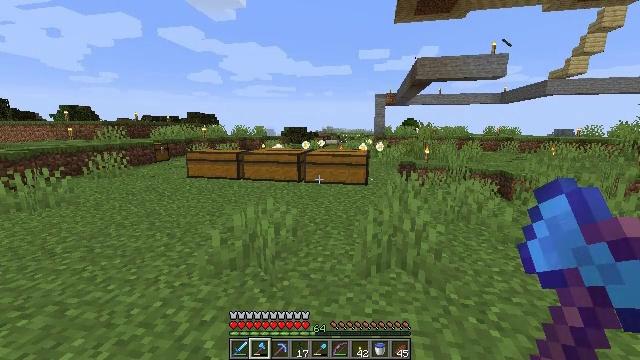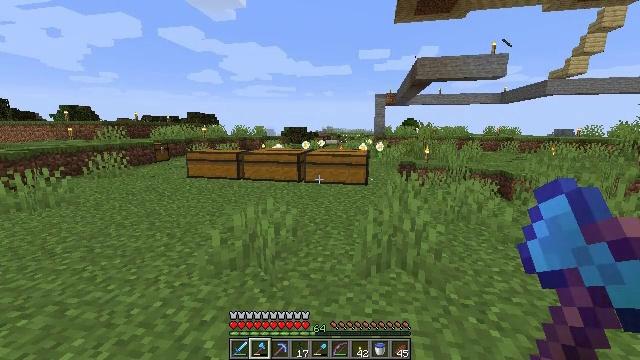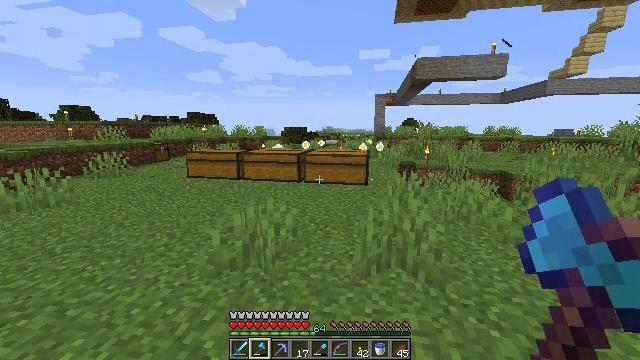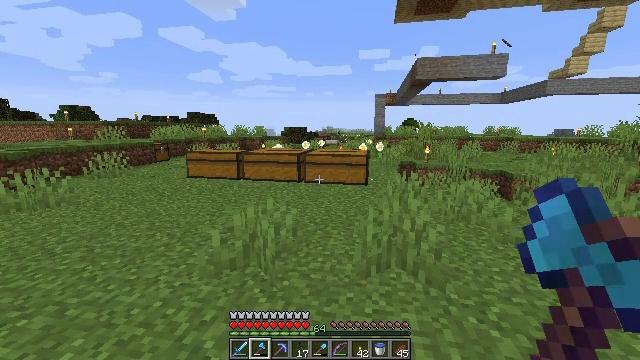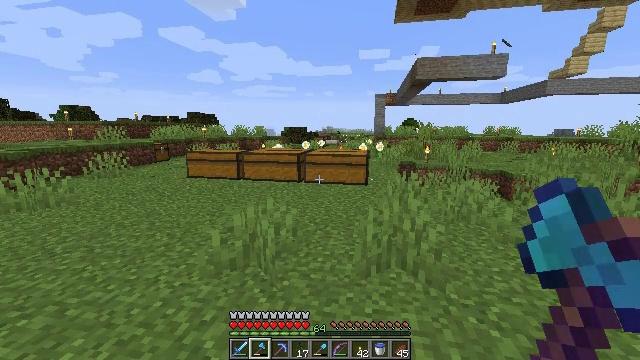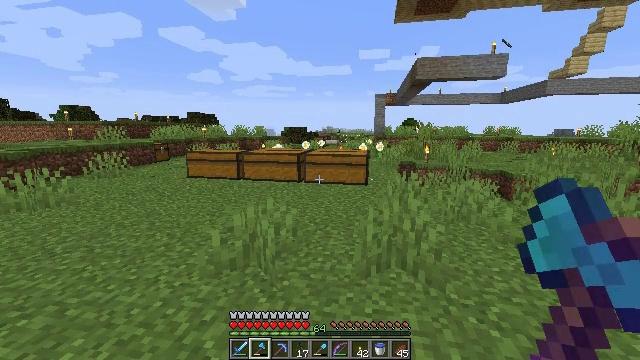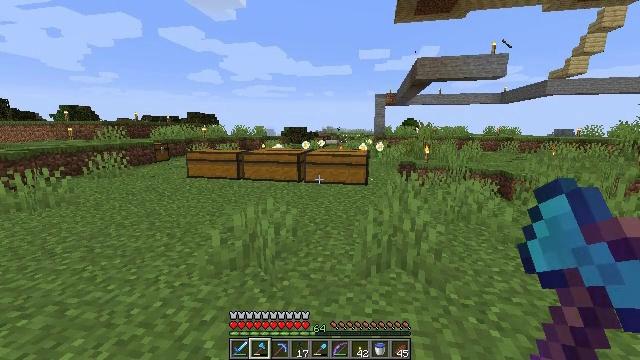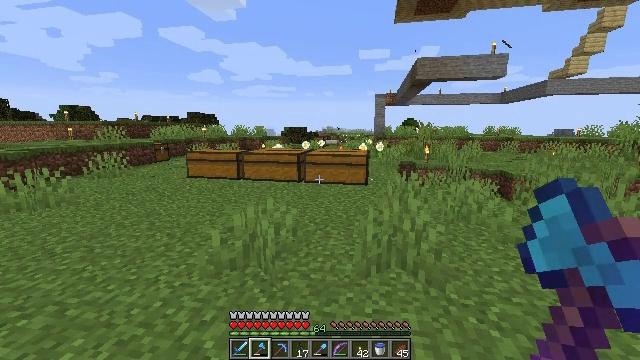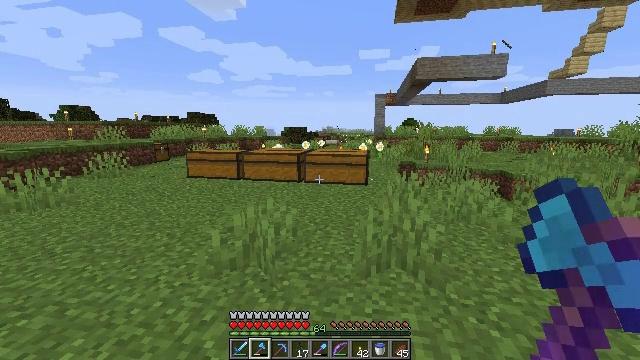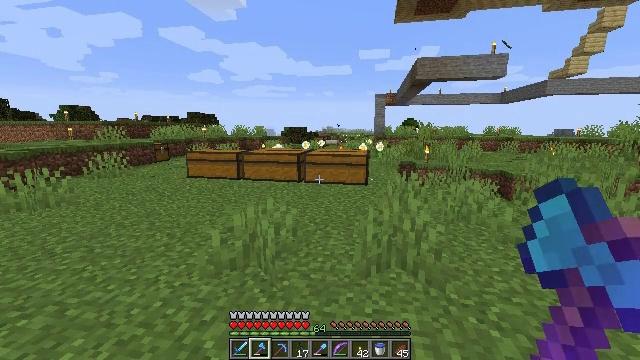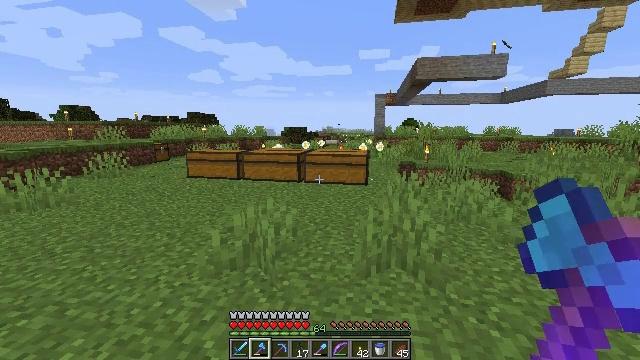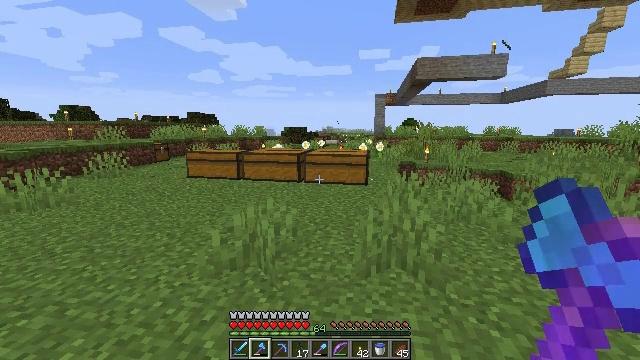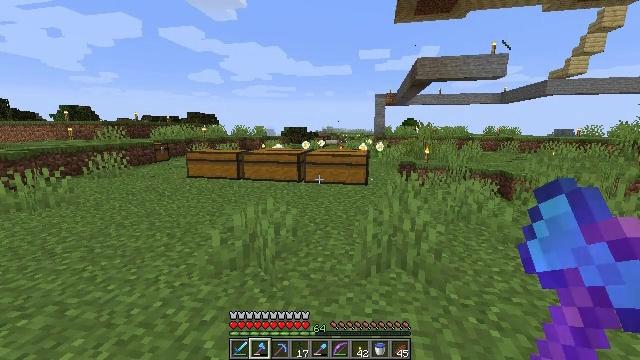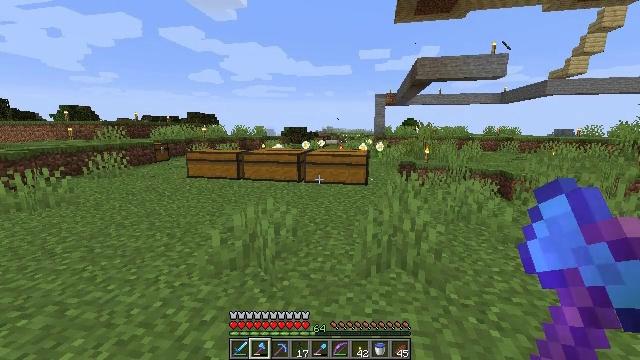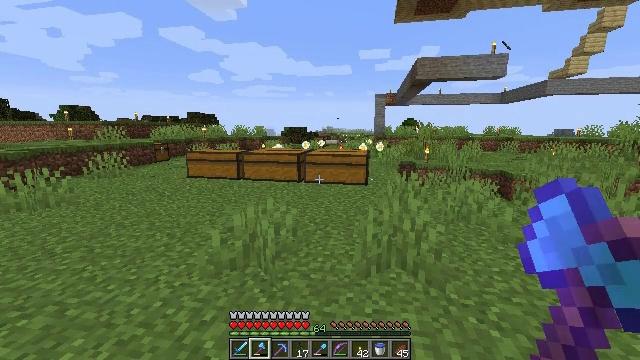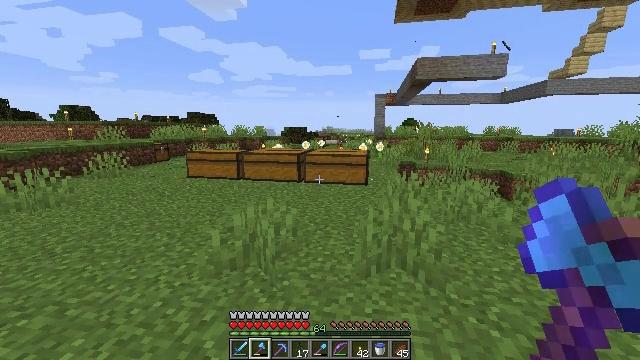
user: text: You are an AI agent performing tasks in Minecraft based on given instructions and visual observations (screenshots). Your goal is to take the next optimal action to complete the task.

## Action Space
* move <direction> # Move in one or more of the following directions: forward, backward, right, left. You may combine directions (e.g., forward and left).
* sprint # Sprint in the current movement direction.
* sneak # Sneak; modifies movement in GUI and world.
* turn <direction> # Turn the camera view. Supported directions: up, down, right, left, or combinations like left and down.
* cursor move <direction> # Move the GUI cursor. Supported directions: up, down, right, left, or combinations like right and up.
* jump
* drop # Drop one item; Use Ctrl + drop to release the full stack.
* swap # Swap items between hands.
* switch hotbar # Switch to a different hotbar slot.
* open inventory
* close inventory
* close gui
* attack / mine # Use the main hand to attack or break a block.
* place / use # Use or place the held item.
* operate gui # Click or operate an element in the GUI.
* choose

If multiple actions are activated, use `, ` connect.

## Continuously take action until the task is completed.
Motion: motion action
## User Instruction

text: Remove a diamond axe from the inventory.
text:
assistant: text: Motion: no_op
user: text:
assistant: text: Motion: no_op
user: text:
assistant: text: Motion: no_op
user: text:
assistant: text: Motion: no_op
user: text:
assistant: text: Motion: no_op
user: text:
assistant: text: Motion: no_op
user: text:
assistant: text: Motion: no_op
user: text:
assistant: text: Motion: no_op
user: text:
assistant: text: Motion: no_op
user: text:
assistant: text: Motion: no_op
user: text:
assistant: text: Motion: no_op
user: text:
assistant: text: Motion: no_op
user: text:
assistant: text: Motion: no_op
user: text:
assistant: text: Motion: no_op
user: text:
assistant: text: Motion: no_op
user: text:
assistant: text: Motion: no_op
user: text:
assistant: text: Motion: no_op
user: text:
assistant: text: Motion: no_op
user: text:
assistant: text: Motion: no_op
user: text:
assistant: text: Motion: no_op
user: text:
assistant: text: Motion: no_op
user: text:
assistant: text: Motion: no_op
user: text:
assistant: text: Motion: no_op
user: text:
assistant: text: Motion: no_op
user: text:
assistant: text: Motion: no_op
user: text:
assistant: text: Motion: no_op
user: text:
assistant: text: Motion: no_op
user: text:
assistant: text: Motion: no_op
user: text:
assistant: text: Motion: no_op
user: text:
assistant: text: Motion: no_op